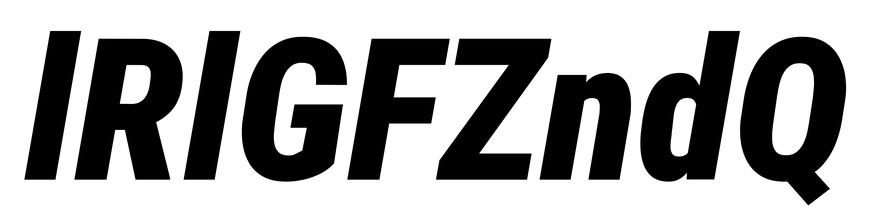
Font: Roboto-Italic_Condensed_Black_Italic